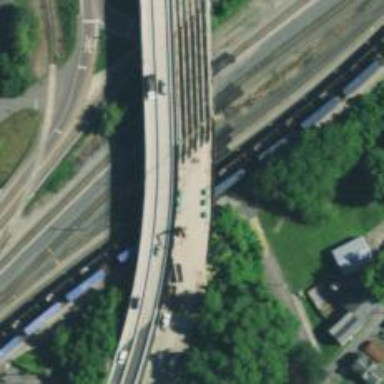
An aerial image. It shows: Trunk road bridge.